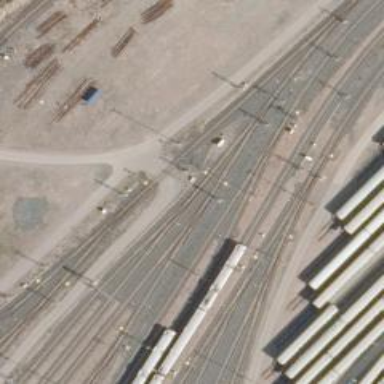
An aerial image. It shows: Railway signal.